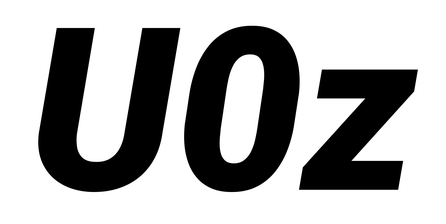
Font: Roboto-Italic_Black_Italic